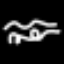
Label: squiggle